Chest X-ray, AP view. Patient: 43 years old, sex F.
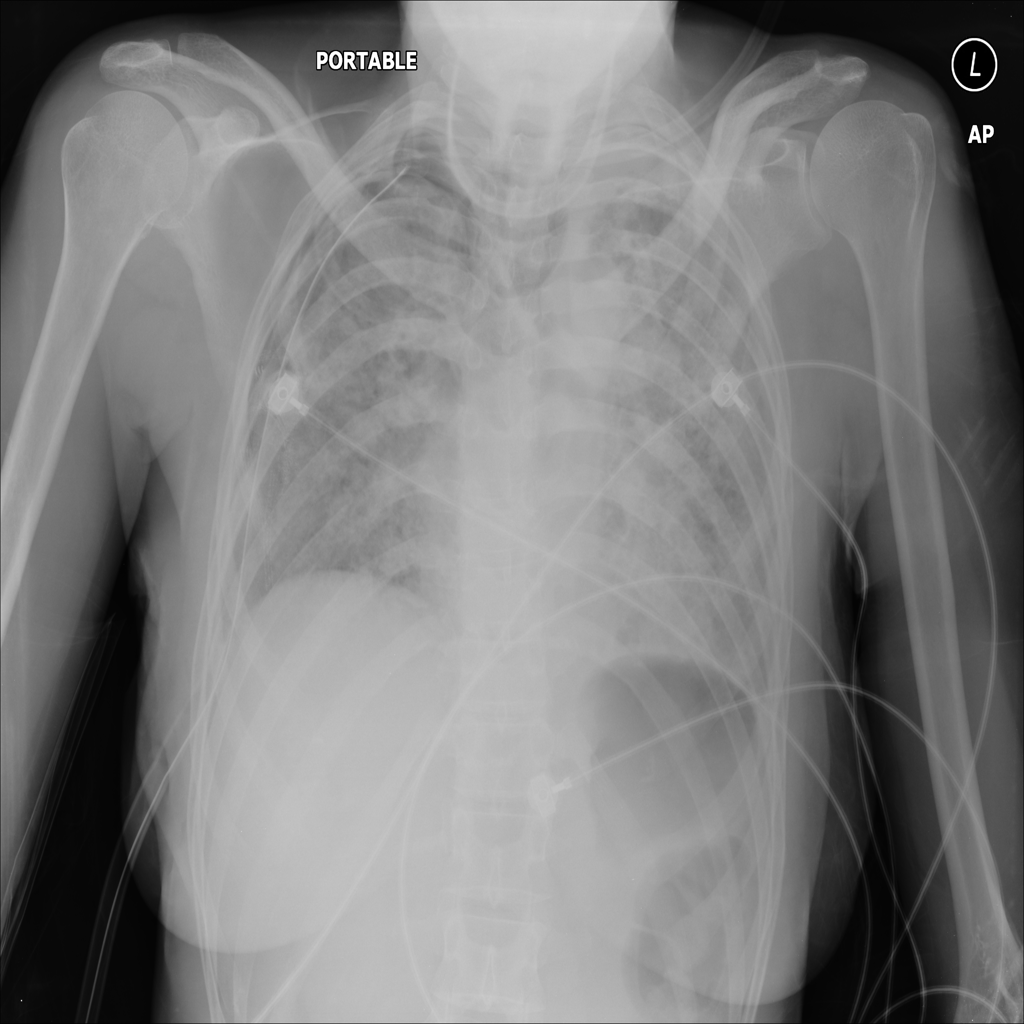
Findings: Pneumothorax